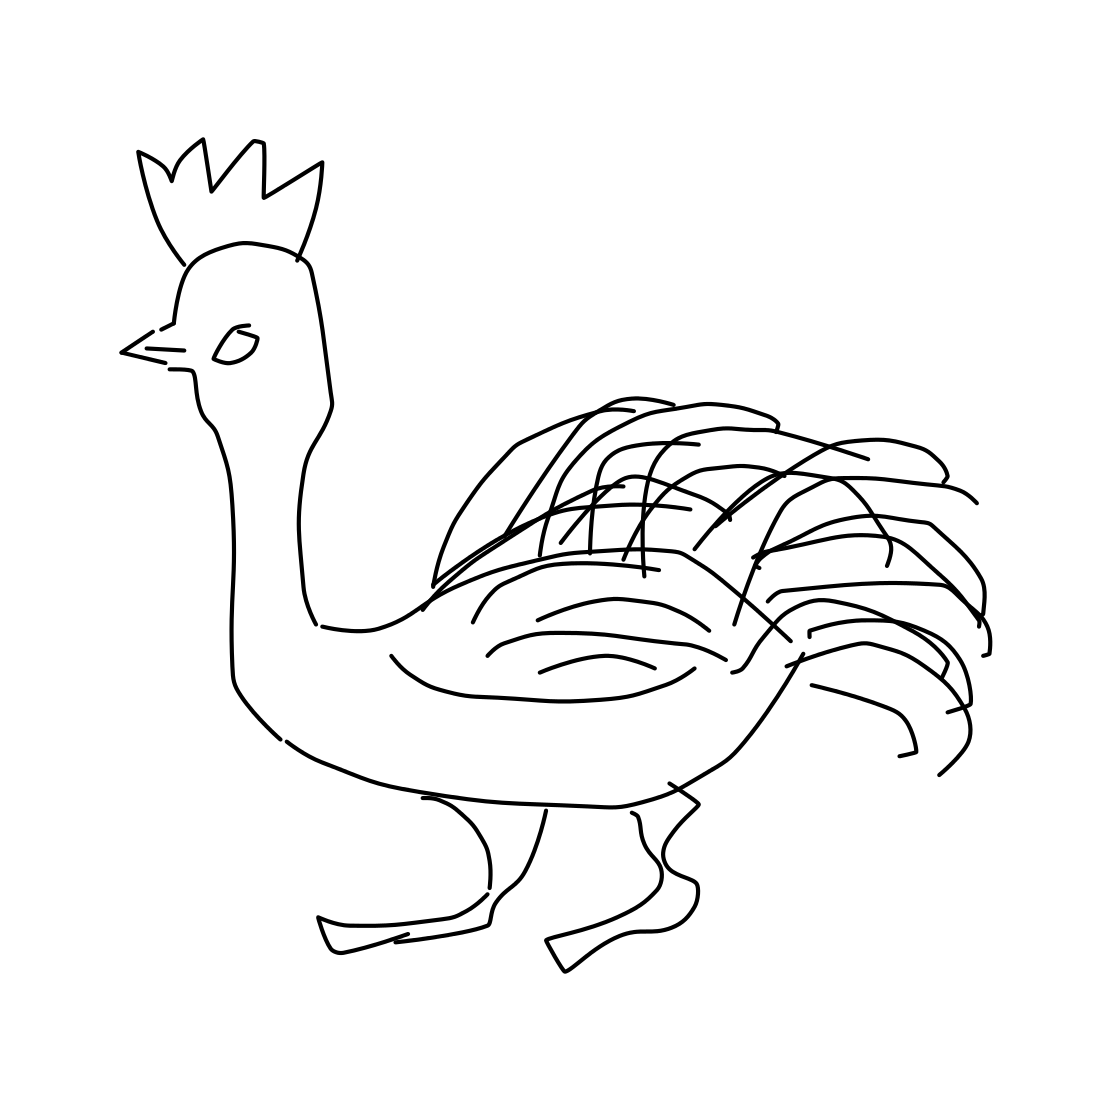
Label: rooster